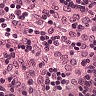
Metastatic tissue present: no